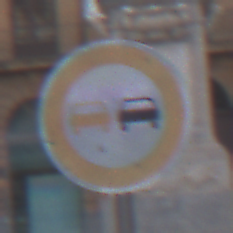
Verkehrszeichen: Ueberholverbot
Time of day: MorningAfternoon
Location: Outdoor (Urban)
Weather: PartlyCloudy
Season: NotSpecified
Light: Natural